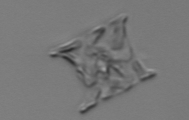
Label: Eucampia